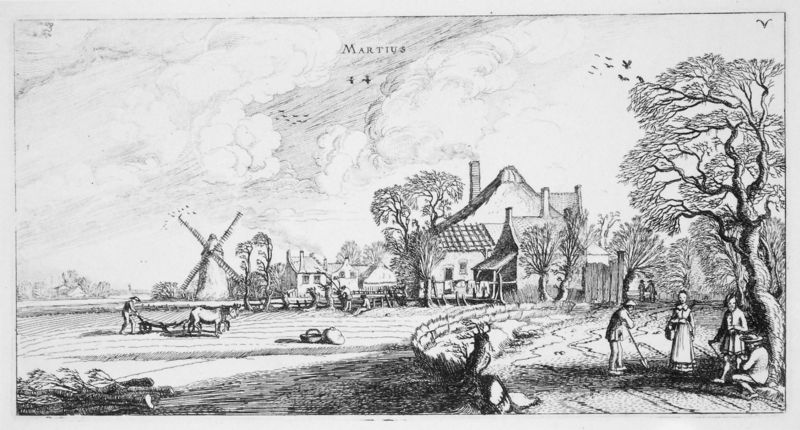
Titel: Die zwölf Monate mit Sternzeichen II
Künstler: Jan van de Velde
Schlagwörter: flügel, himmel, wolken, bäume, landschaft, holz, zeichnung, haus, zaun, stein, bild, feld, mühle, natur, vögel, bauern, dorf, herbst, radierung, schwarzweiß, text, pflug, pflügen, schaufel, spaten, 44, martius